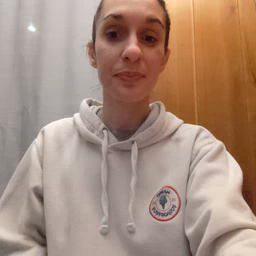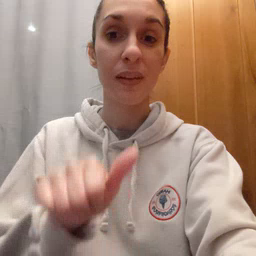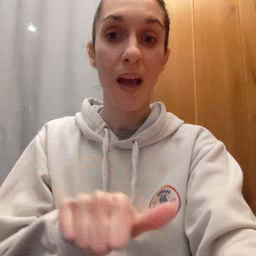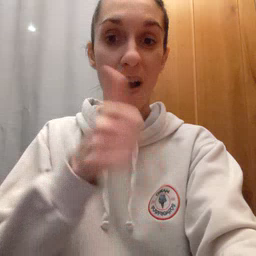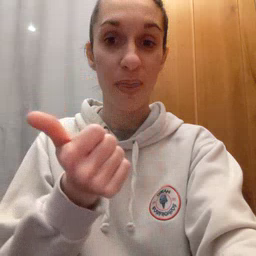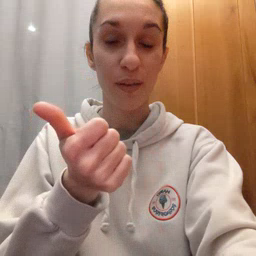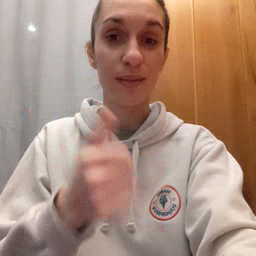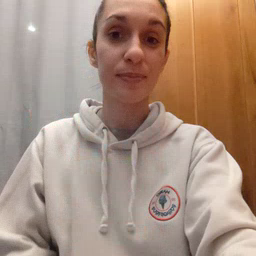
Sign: another